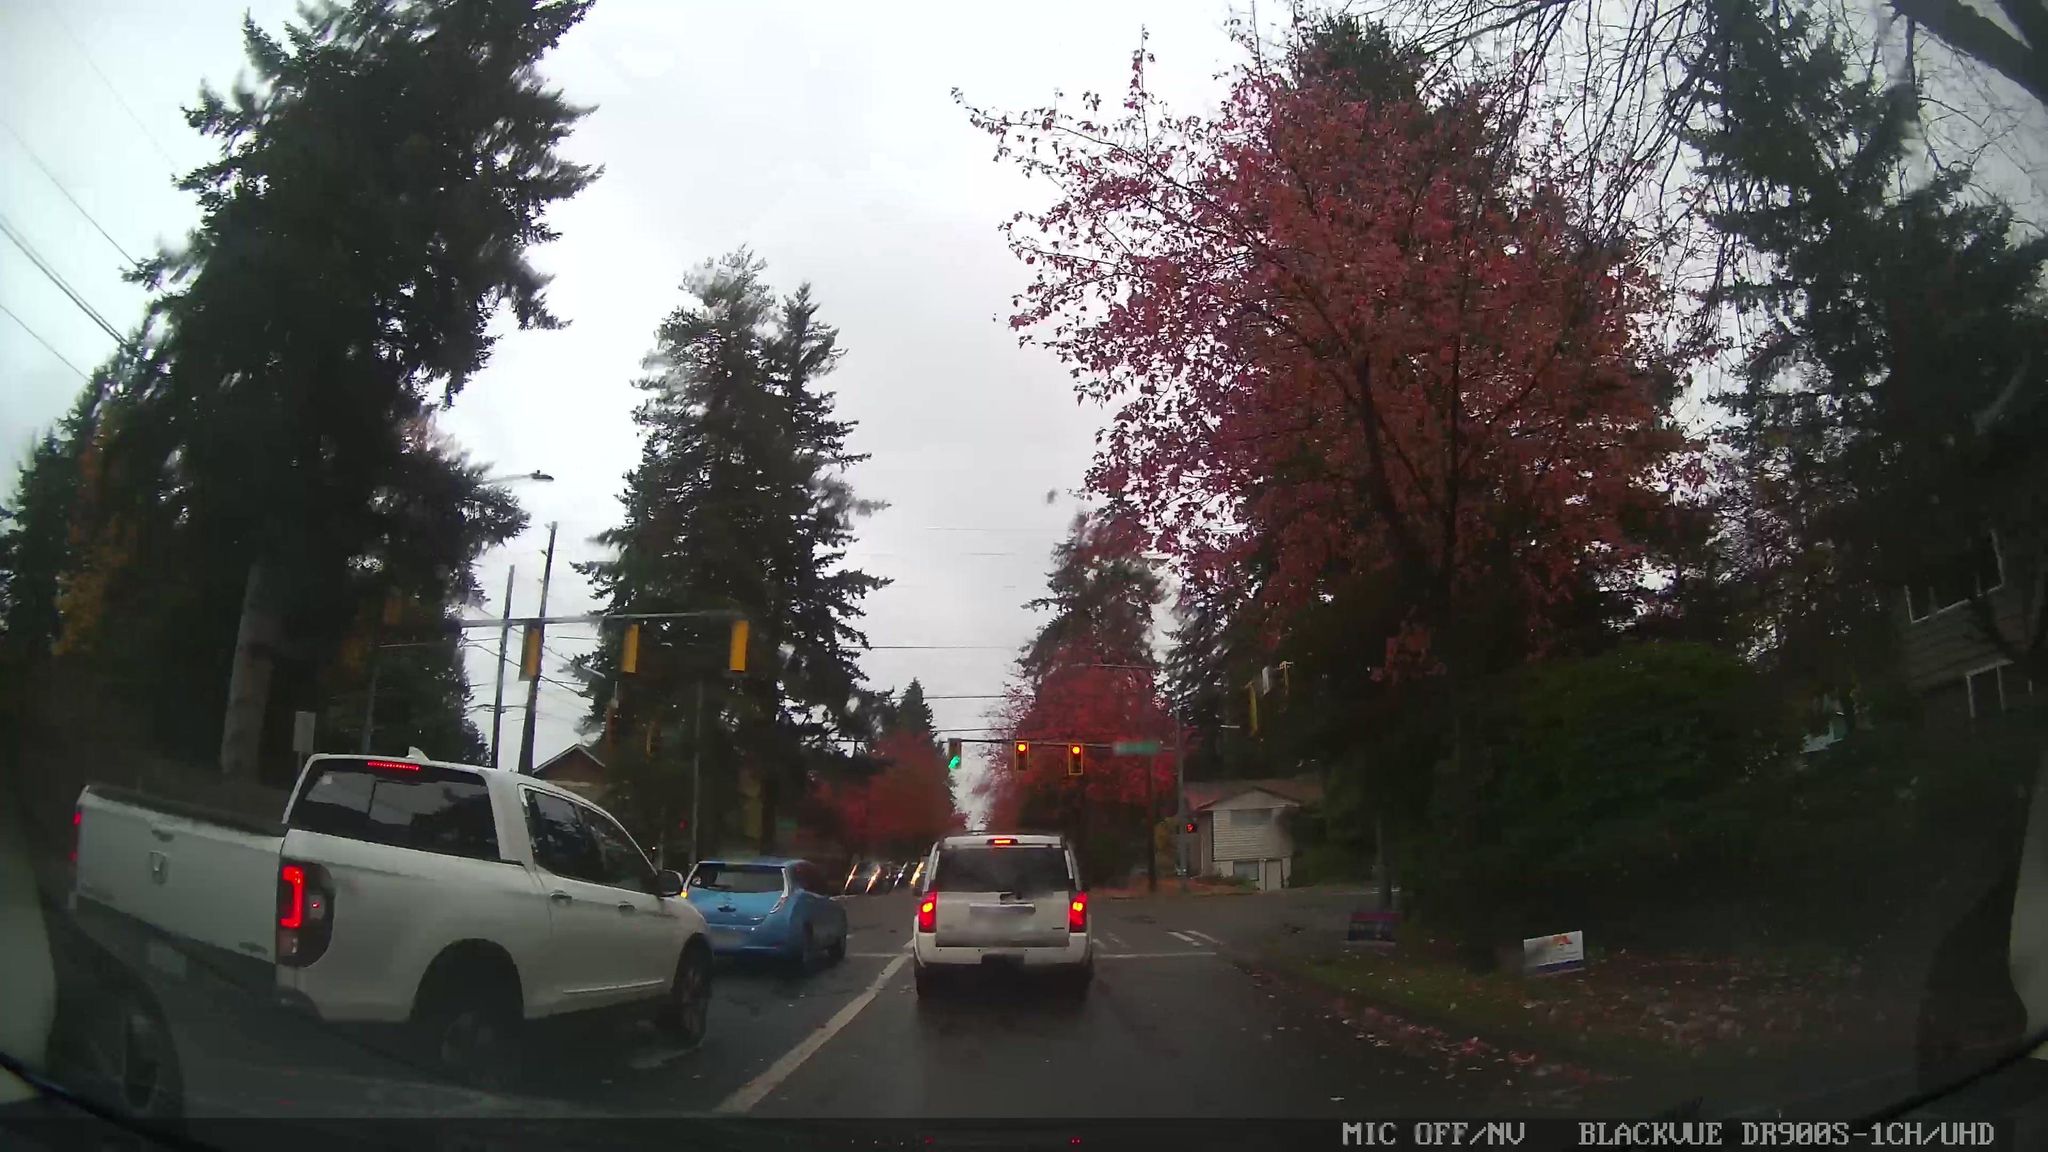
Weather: cloudy
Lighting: day
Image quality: good
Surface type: driving surface
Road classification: tertiary
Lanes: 2
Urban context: urban centre
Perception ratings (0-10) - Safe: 4.66, Lively: 7.86, Beautiful: 6.21, Boring: 1.28, Depressing: 1.1, Wealthy: 3.03